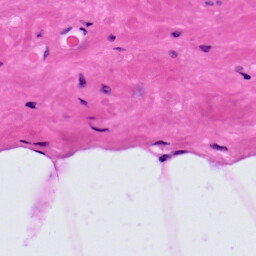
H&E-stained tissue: Prostate